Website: crate-barrel
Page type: stored-credit-cards
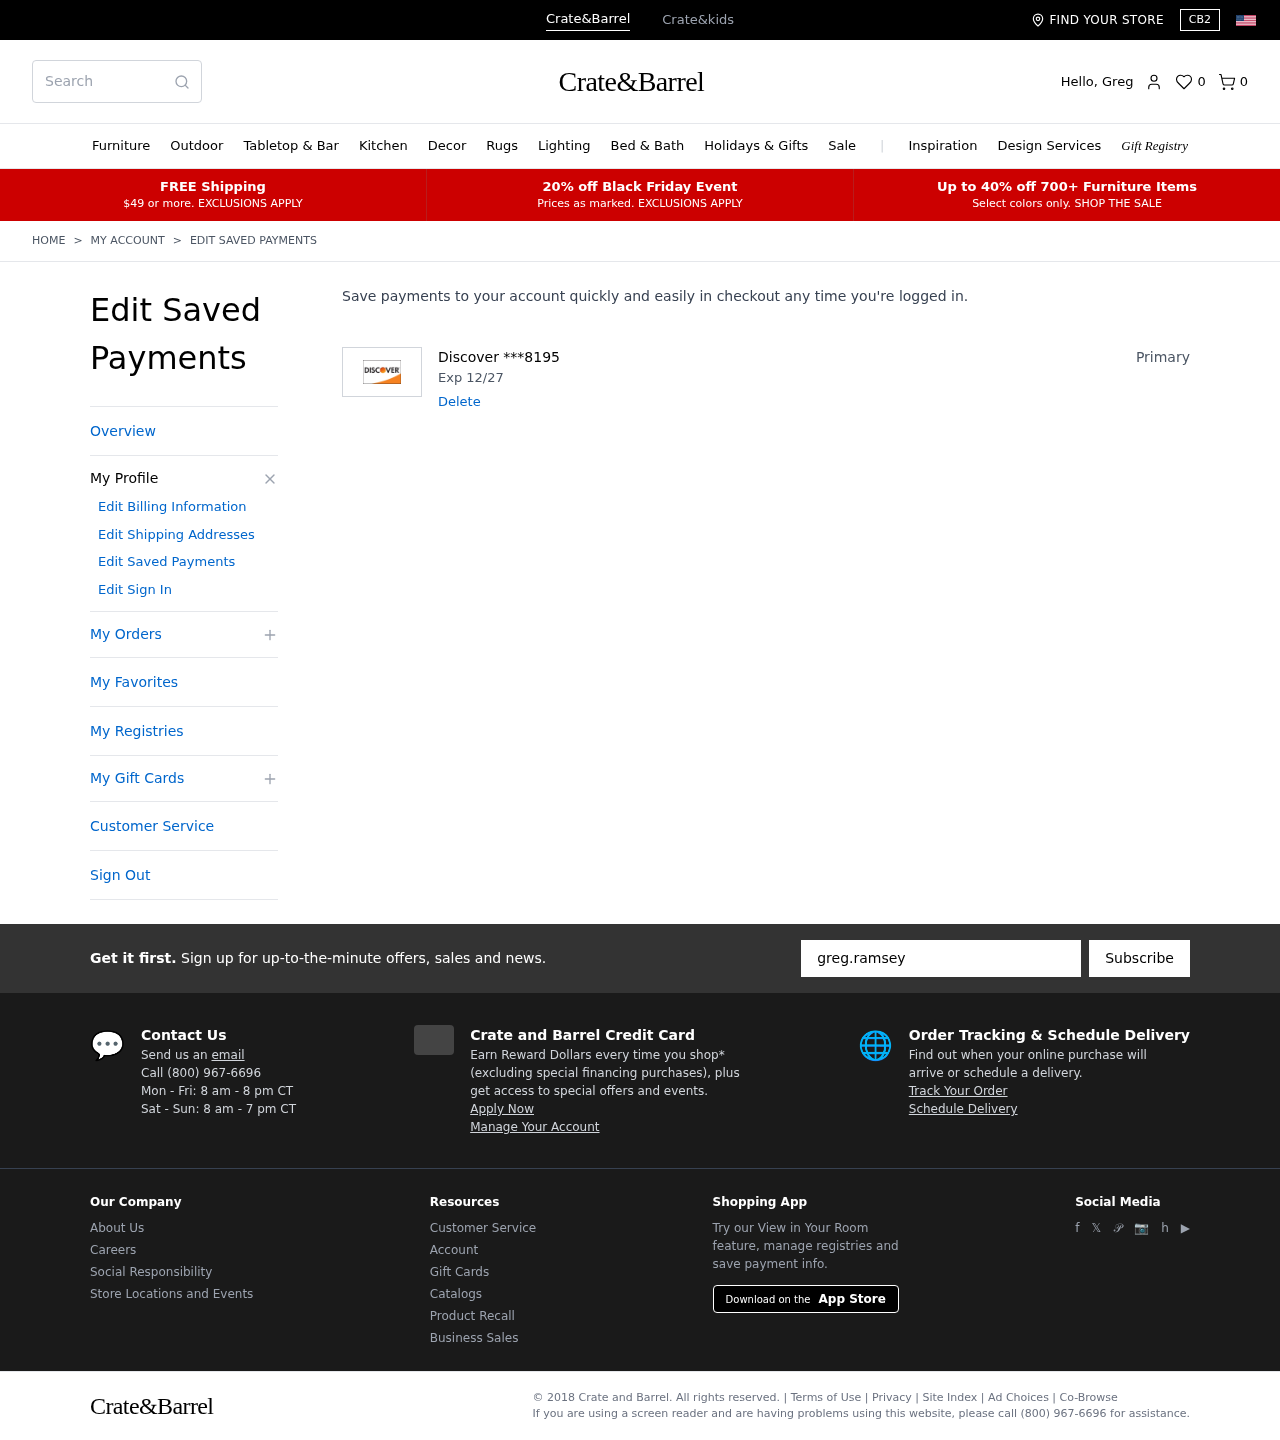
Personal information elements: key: PII_CARD_EXPIRY
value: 12/27
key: PII_CARD_LAST4
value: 8195
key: PII_CARD_TYPE
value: Discover
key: PII_FIRSTNAME
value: Greg
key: PII_EMAIL
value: greg.ramsey@hotmail.com
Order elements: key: ORDER_NUM_ITEMS
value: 0
Search elements: key: HEADER_SEARCH
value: Search
Other elements: key: FAVORITES_COUNT
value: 0